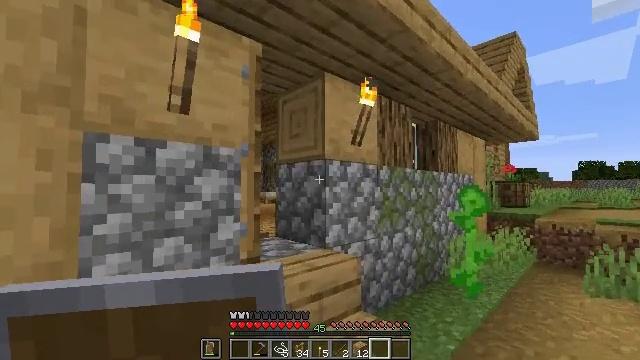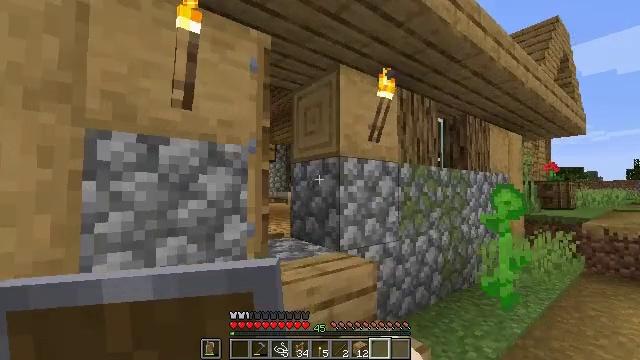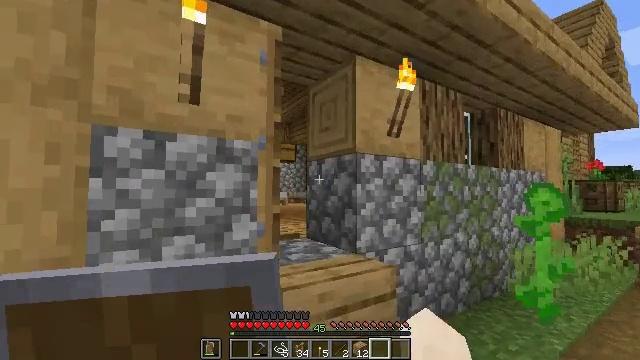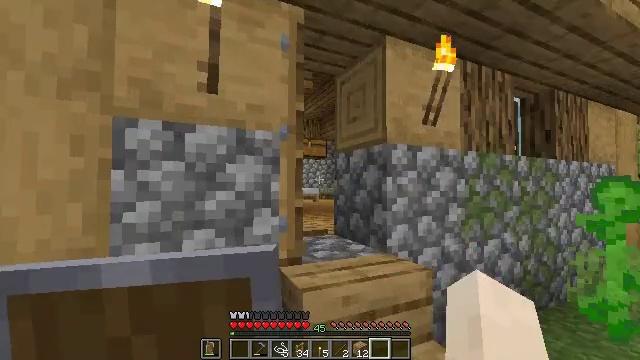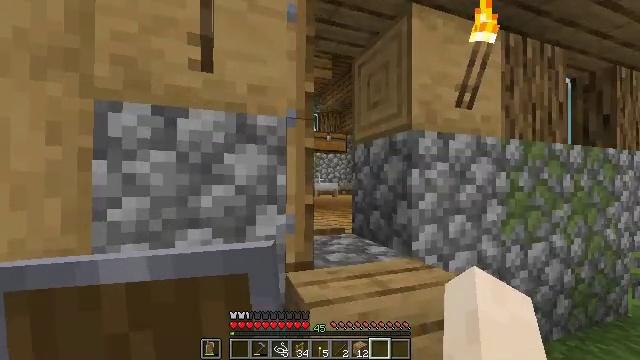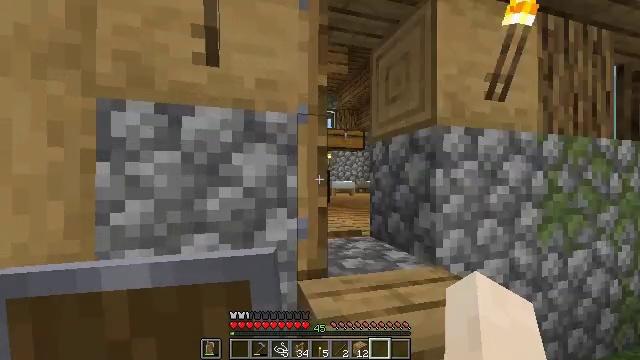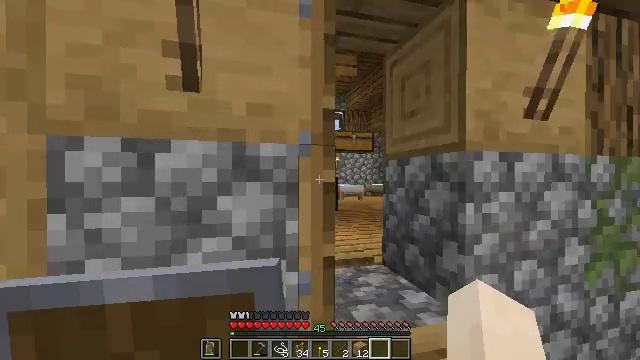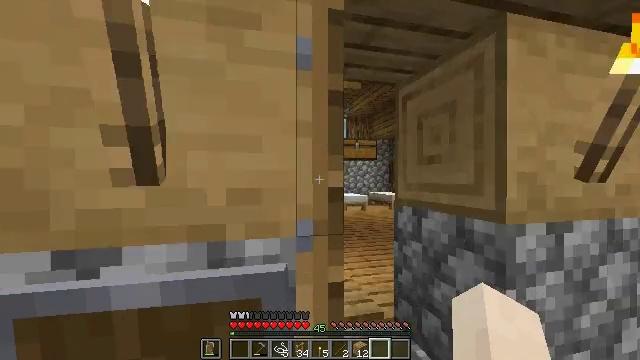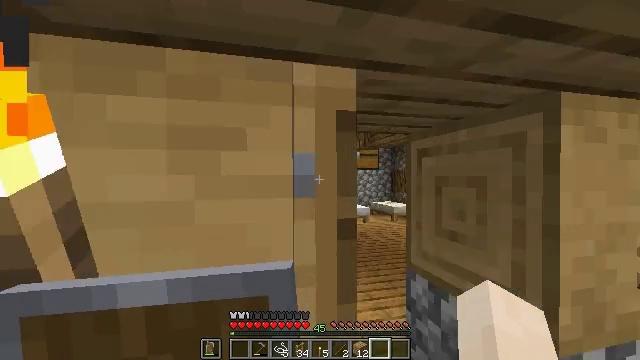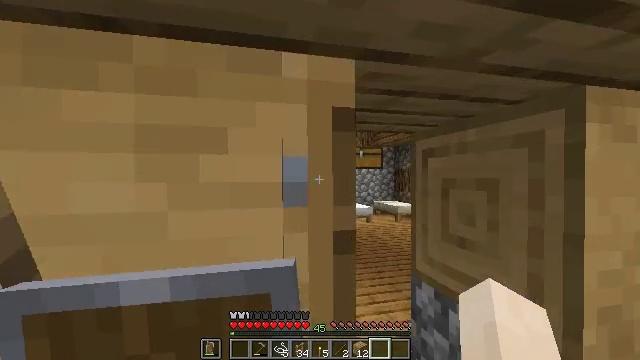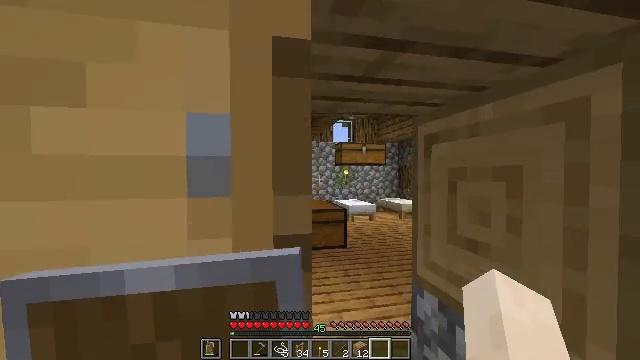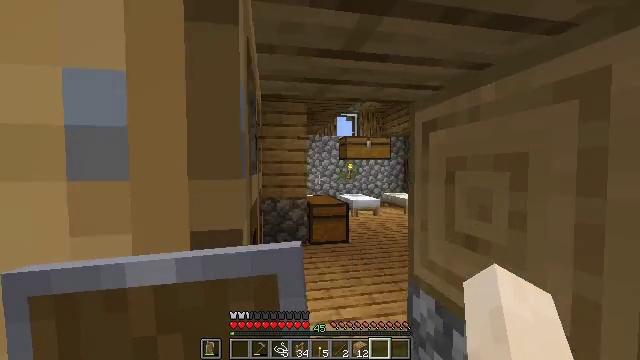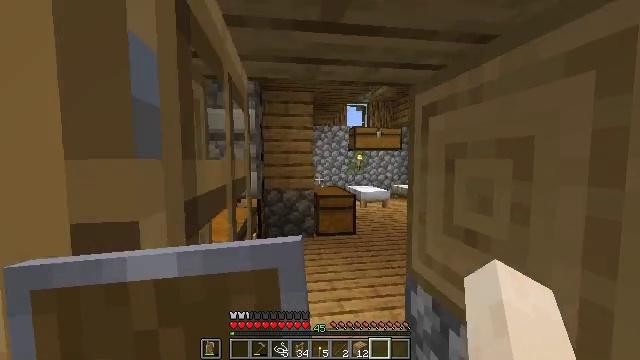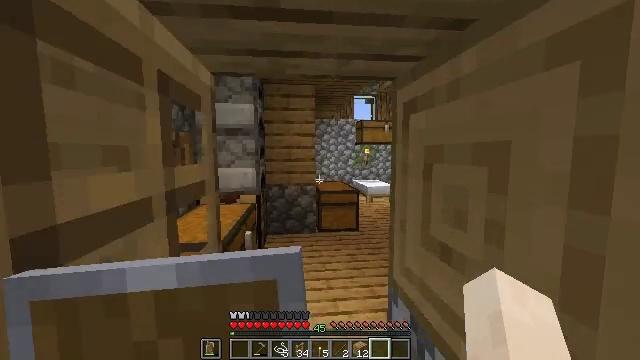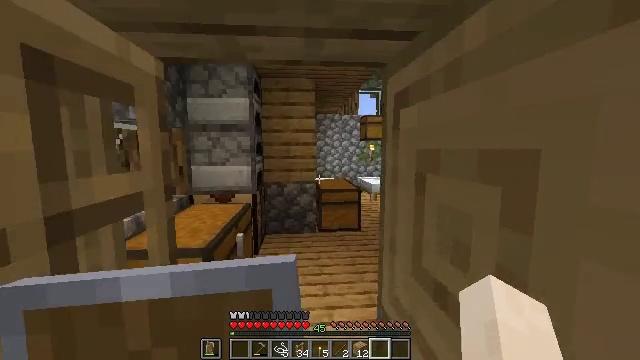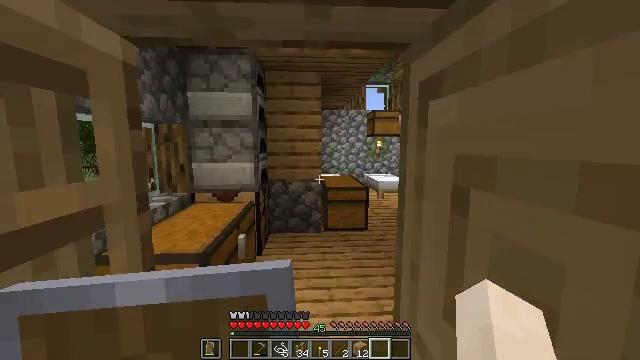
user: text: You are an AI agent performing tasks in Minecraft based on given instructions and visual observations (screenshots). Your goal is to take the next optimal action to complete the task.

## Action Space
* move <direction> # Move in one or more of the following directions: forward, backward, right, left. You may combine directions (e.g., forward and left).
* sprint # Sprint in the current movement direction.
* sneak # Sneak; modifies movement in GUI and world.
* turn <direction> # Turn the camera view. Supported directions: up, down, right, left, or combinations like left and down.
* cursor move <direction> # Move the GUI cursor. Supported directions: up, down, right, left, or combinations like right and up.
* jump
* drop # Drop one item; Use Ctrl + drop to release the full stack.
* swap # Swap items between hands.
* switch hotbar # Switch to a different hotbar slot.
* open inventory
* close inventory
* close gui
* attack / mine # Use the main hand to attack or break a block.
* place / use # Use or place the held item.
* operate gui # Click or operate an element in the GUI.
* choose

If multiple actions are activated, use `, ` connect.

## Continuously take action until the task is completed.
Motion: motion action
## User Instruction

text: Break the pumpkin to collect it.
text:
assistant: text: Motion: move forward, turn left
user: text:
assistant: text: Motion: move forward, turn left
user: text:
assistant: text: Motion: move forward, turn left
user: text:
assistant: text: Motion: move forward, turn left
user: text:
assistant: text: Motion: move forward, turn left
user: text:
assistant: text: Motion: move forward, turn left
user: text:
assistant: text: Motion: move forward
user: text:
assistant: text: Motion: move forward
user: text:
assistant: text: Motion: move forward and move right
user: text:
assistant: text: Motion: move forward and move right, turn left
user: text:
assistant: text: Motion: move forward and move right, turn left and down
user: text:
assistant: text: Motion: move forward and move right, turn left and down
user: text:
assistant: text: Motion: move forward and move right, turn left and down
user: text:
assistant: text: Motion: move forward, turn left
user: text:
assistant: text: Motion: move forward, turn left
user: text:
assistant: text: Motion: move forward
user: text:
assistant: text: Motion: move forward
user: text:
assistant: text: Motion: move forward
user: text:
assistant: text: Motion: move forward
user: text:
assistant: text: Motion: move forward
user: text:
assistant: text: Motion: move forward, switch to hotbar 4
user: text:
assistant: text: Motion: move forward, switch to hotbar 4
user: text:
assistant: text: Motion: move forward, switch to hotbar 4
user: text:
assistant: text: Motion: move forward, switch to hotbar 4
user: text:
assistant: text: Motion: turn down
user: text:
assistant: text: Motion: turn left and down
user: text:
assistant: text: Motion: turn left and down
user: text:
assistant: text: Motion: turn left and down
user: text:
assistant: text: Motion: turn down
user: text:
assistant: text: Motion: turn right